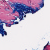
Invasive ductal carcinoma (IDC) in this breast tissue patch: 0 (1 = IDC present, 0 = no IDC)